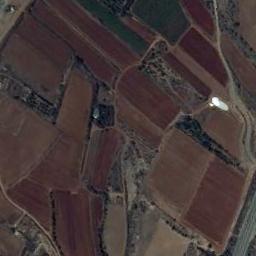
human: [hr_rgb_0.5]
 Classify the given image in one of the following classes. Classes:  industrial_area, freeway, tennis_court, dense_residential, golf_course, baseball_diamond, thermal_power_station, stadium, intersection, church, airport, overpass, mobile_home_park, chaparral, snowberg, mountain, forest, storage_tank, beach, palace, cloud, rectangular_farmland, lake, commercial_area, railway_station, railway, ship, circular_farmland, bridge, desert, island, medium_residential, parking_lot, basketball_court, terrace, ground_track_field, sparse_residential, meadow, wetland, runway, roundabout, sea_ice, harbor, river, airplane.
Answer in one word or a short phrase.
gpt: rectangular_farmland